Question: In my Windows desktop application, I generate an HTML report locally using XML and XSL. The report contains local images. Only Internet Explorer is supported for viewing the report.
If an image URL in this report contains UTF-8 characters, the image is not displayed in IE versions 9-11 (but Firefox is able to display it). In this case, the image URL in IE shows a sequence of latin characters in place of one UTF-8 character. For e.g., 'a' (a with acute, represented as "%C3%A1" in UTF8) gets replaced with 'a'. UTF-8 characters elsewhere in the report, including the 'img' 'alt' text, are displayed properly. Minimal XML and XSL for reproducing the issue:
'''
<?xml version="1.0" encoding="UTF-8"?>
<?xml-stylesheet type="text/xsl" href="IE-issue.xsl"?>
C:/Temp/a_MyImage.jpg
'''
'''
<?xml version="1.0" encoding="UTF-8"?>
<xsl:stylesheet version="1.0"
xmlns:html="http://www.w3.org/TR/REC-html40"
xmlns:xsl="http://www.w3.org/1999/XSL/Transform">
<xsl:output method="html" version="4.0" indent="yes" encoding="utf-8" omit-xml-declaration="yes"/>
<xsl:template match="Image">
<html>
<head>
<h3>a Heading</h3>
</head>
<body>
<xsl:element name="img">
<xsl:attribute name="src">
file:///<xsl:value-of select="."/>
</xsl:attribute>
<xsl:attribute name="alt">
file:///<xsl:value-of select="."/>
</xsl:attribute>
<xsl:attribute name="width">
400
</xsl:attribute>
<xsl:attribute name="height">
400
</xsl:attribute>
</xsl:element>
</body>
</html>
</xsl:template>
</xsl:stylesheet>
'''
The image path in this case is shown as "file:///C:/Temp/a_MyImage.jpg" in IE. IE screenshot:

Note that in the DOM Explorer, the path is shown as " file:///C:/Temp/%C3%A1_MyImage.jpg". Also, the 'alt' text displays the UTF-8 correctly.
On searching, found an encoding problem description similar to this:
<URL>
It gives a couple of causes, but they are not applicable in my case.
Any ideas on how to resolve or work around this issue?
## Update 1 [17Nov2014]
HTML from IE and Firefox with @molbal and @MartinHonnen's suggestions:
'''
<!DOCTYPE html PUBLIC "-//W3C//DTD HTML 4.01//EN" "http://www.w3.org/TR/html4/strict.dtd">
<html xmlns:html="http://www.w3.org/TR/REC-html40">
<head>
<meta http-equiv="Content-Type" content="text/html; charset=utf-8"></meta>
<title>IE Issue</title>
</head>
<body abp="0">
<h3 abp="1">a Heading</h3>
<img width="400" height="400" src="file:///C:/Temp/%C3%A1_MyImage.jpg" alt="file:///C:/Temp/a_MyImage.jpg" abp="2">
</body>
</html>
'''
'''
<!DOCTYPE html PUBLIC "-//W3C//DTD HTML 4.01//EN" "http://www.w3.org/TR/html4/strict.dtd">
<html>
<head>
<meta http-equiv="Content-Type" content="text/html; charset=utf-8"></meta>
<title>IE Issue</title>
</head>
<body>
<h3>a Heading</h3>
<img width=" 400 " height=" 400 " src="file:///C:/Temp/a_MyImage.jpg" alt="file:///C:/Temp/a_MyImage.jpg"></img>
</body>
</html>
'''
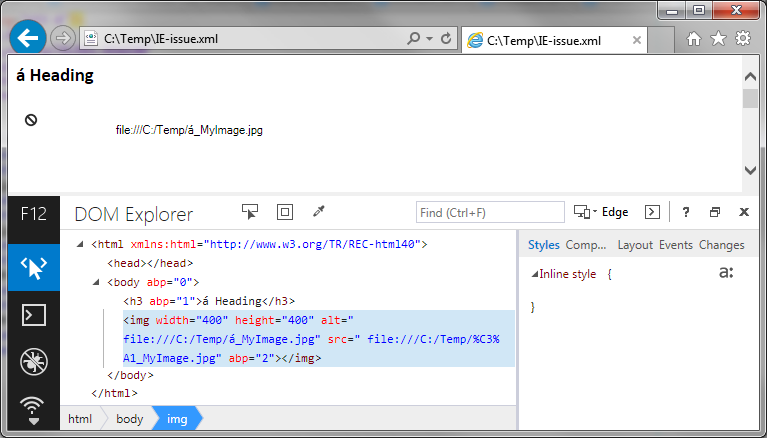
Answer: As @MartinHonnen said the XSLT processor encoding thr non-ASCII characters when binding the src value. This can be bypassed with printing the tag out yourself:
'''
<xsl:text disable-output-escaping="yes">&lt;img src=</xsl:text>"<xsl:value-of select="."/>"<xsl:text disable-output-escaping="yes">height="400" width="400"/&gt;</xsl:text>
'''